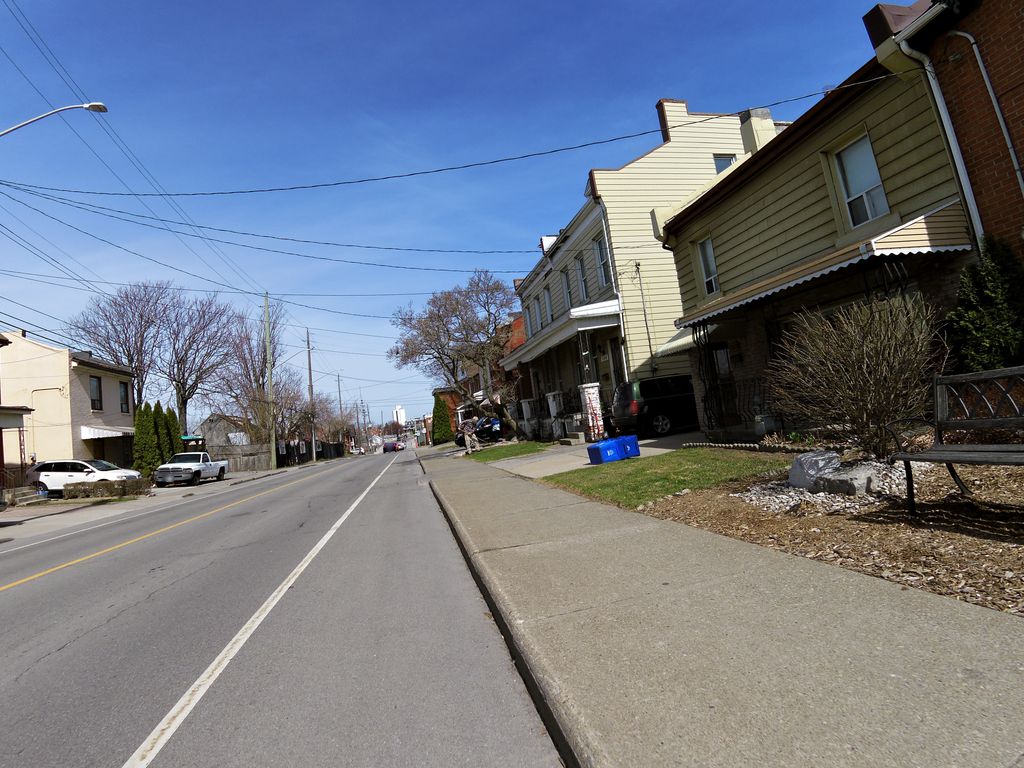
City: hamilton